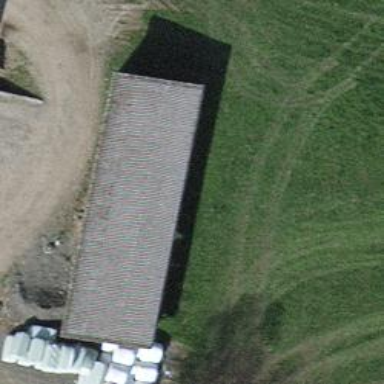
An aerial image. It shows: Farmyard area.